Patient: sex M, age 52
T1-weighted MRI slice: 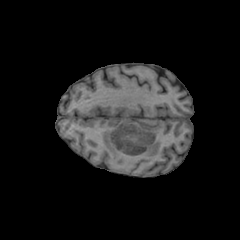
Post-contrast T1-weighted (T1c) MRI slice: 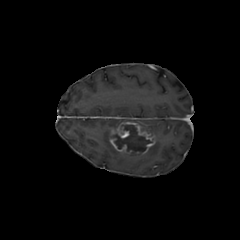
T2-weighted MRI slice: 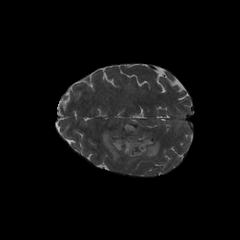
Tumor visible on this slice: yes
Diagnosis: Glioblastoma, IDH-wildtype
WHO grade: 4